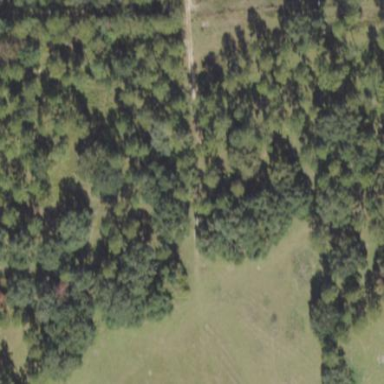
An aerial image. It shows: Woodland with needle-leaved trees.